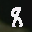
Label: 8